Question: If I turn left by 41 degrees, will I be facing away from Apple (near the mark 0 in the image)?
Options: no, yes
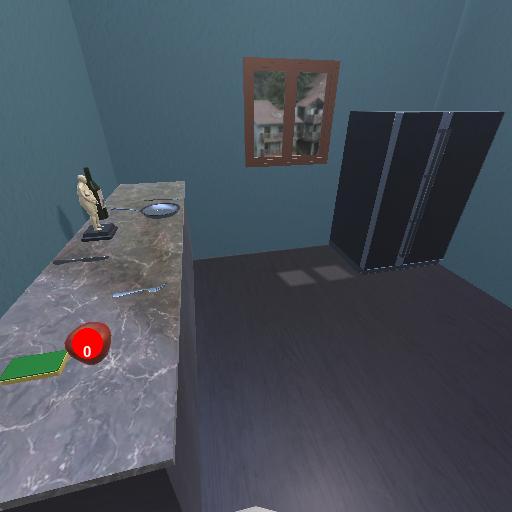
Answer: no